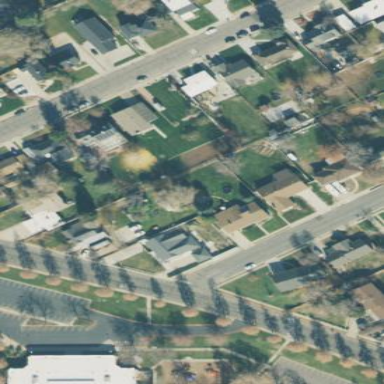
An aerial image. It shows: Sidewalk.